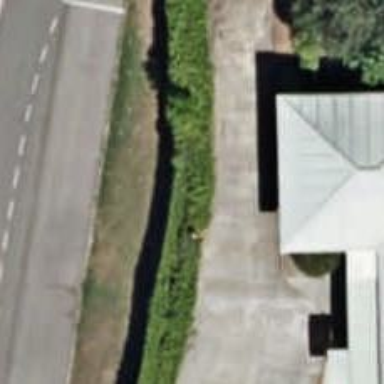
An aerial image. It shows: Hedge barrier.